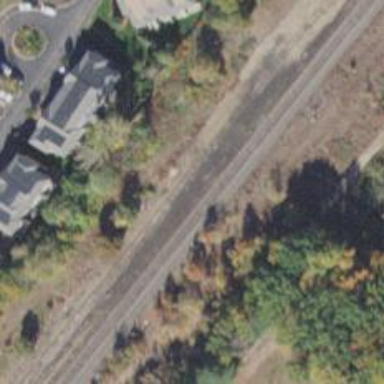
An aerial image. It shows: Abandoned spur railway.